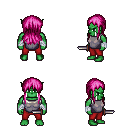
a pixel art fantasy rpg character, male body template, orc, green skin, steel chest armor, red pants, pink unkempt hairstyle, white cloth bandages, dagger, four views (front, back, left, right), 2x2 character sprite sheet, small pixel art, hard edges, no anti-aliasing